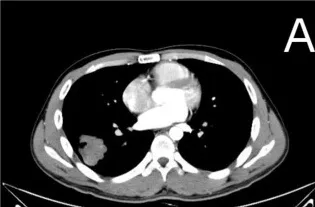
(A) Upon Hospital Admission. Imaging revealed a lobulated shadow in the right lower lung field, measuring approximately 3.6 cm x 4.4 cm, with cavitation observed within.
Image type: radiology (ct)